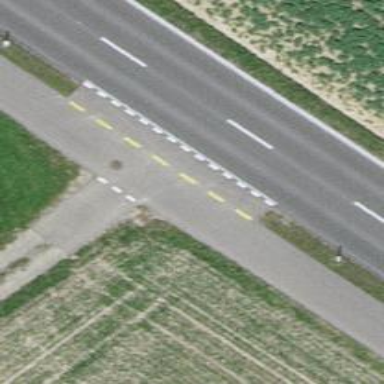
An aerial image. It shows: Track road with grade4 tracktype.